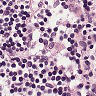
Metastatic tissue present: no